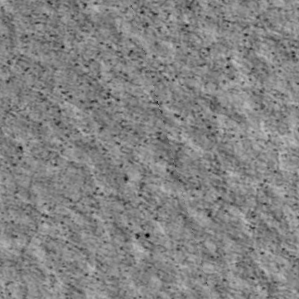
Label: non_frost